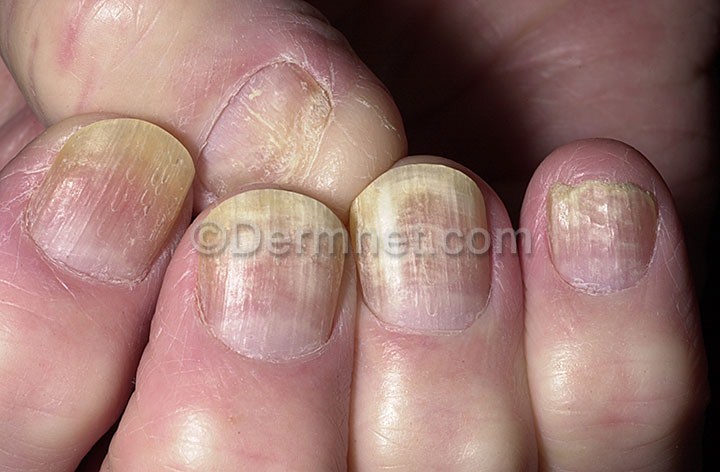
Disease: Nail Fungus and other Nail Disease